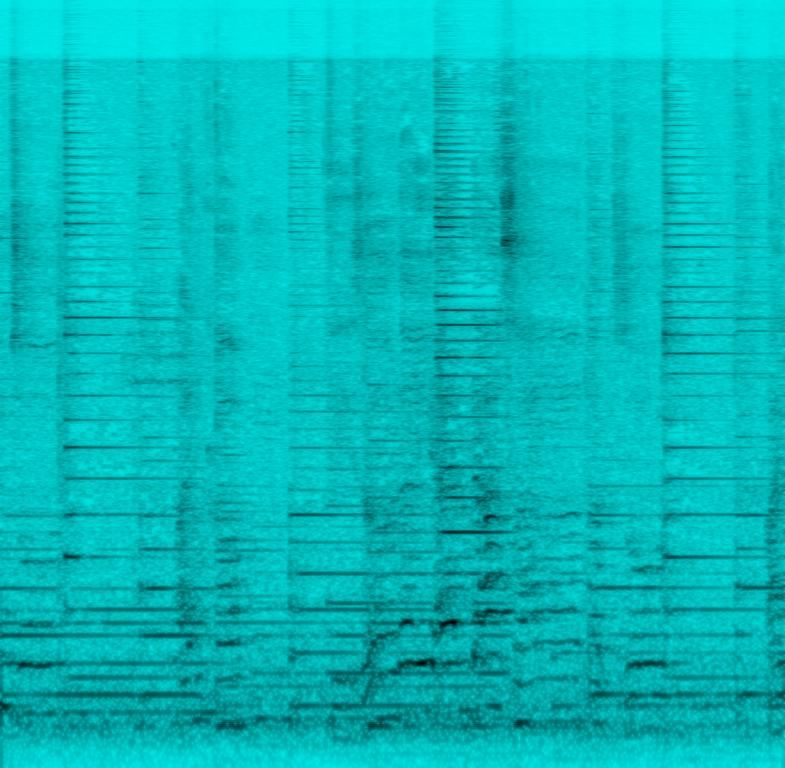
The low quality song features a cover of a ballad song and it consists of arpeggiated acoustic guitar melody and passionate male vocal singing over it. The recording is very noisy and in mono, like it was recorded with a phone, but regardless it sounds emotional and passionate.